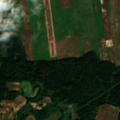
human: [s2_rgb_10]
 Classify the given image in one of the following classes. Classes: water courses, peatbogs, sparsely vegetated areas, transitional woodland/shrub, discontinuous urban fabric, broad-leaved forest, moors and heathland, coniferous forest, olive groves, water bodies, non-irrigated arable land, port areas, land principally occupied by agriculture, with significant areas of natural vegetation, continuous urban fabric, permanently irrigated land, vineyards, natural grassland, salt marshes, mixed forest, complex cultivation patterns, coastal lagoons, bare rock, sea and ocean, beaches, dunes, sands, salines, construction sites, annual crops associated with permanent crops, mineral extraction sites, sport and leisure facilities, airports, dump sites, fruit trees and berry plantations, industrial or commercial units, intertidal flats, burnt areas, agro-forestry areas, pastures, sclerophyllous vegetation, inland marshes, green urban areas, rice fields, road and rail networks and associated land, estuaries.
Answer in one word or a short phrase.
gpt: non-irrigated arable land, pastures, complex cultivation patterns, land principally occupied by agriculture, with significant areas of natural vegetation, mixed forest, transitional woodland/shrub